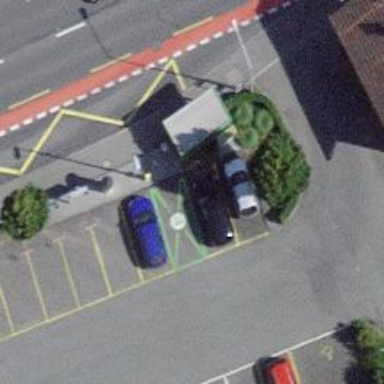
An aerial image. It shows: Charging station.